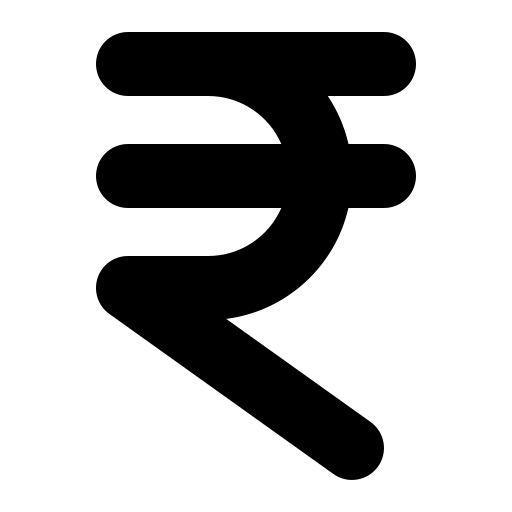
Tags: icon, FontAwesome, fa-icon, solid, indian, rupee, sign